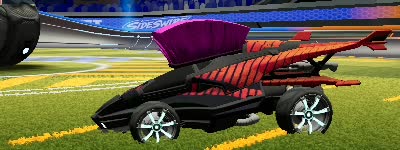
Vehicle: aftershock